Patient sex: M
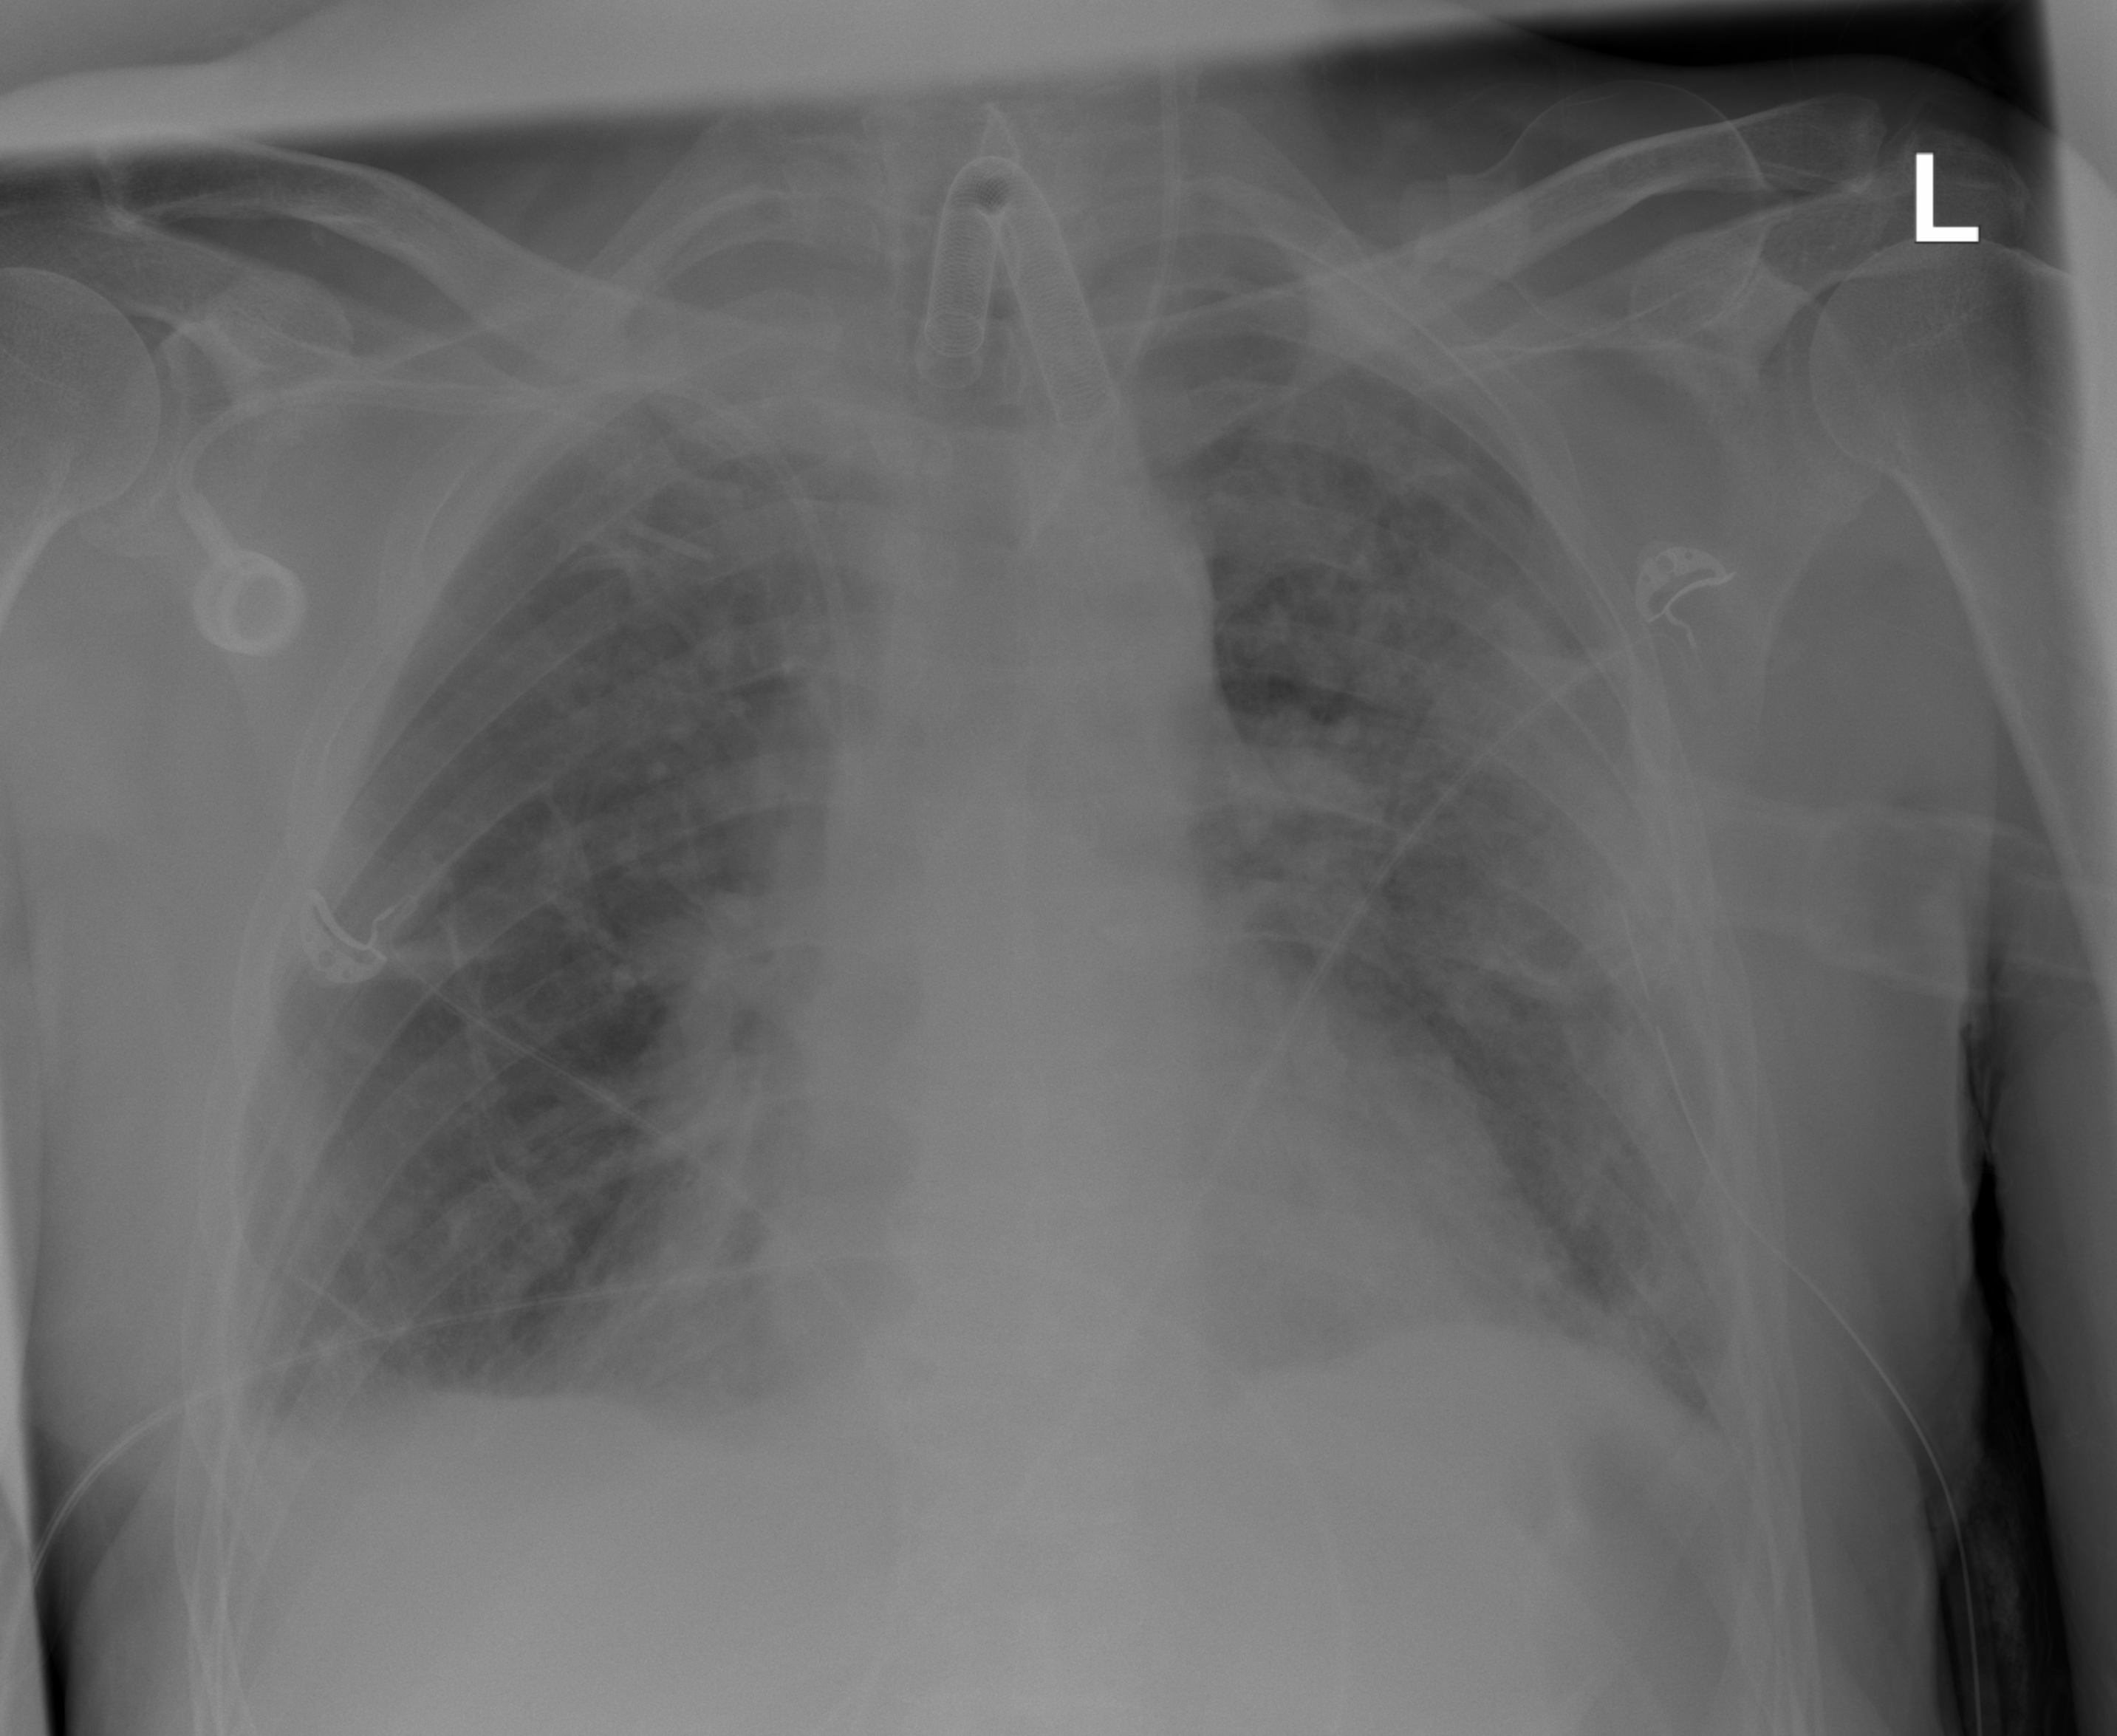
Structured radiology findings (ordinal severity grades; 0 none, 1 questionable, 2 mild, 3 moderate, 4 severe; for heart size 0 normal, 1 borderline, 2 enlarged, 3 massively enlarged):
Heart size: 0
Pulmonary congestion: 0
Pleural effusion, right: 2
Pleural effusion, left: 2
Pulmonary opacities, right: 2
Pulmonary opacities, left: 3
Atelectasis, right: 2
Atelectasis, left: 2